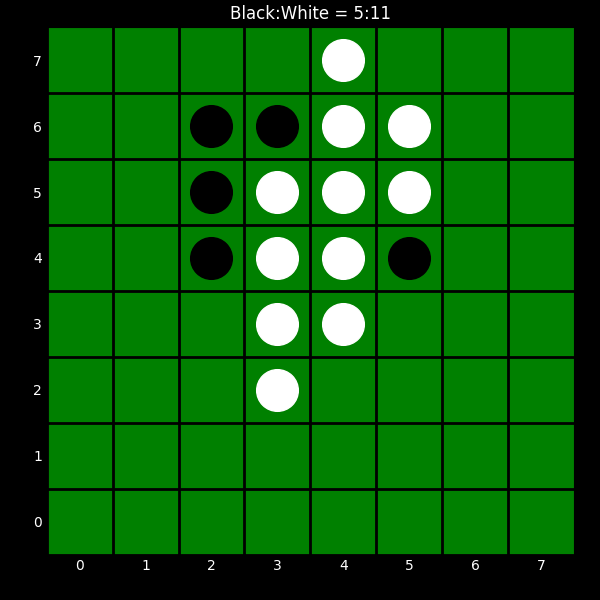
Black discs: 5
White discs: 11